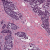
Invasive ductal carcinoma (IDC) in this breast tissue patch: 1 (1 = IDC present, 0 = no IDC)